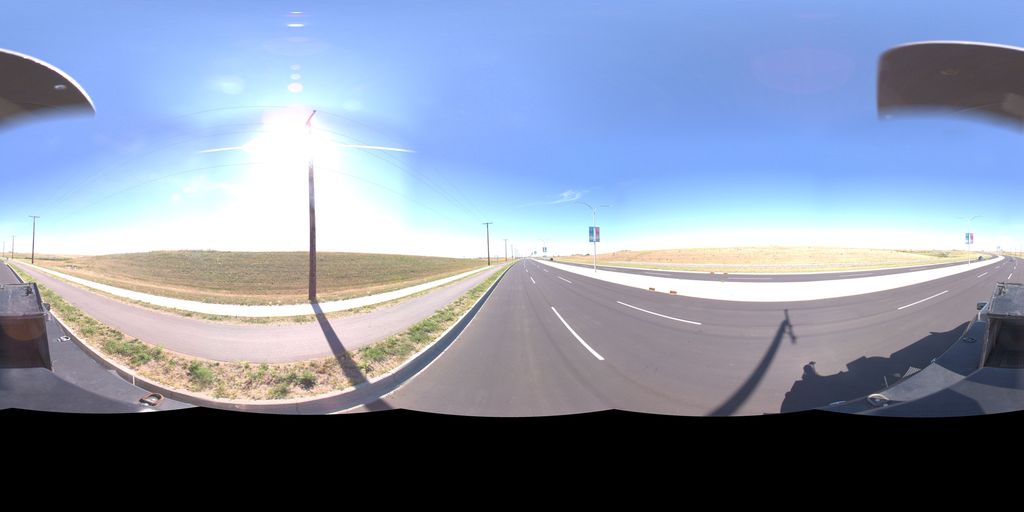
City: saskatoon